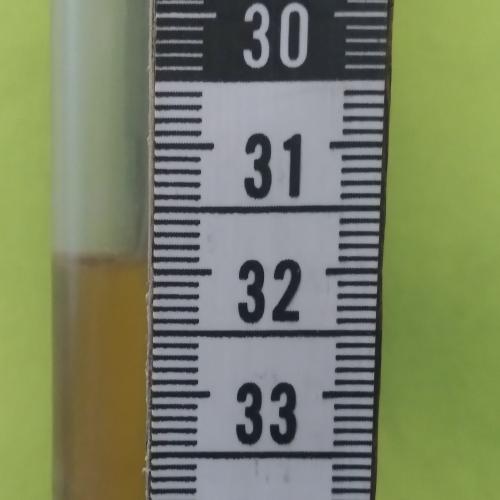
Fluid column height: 31.9 cm